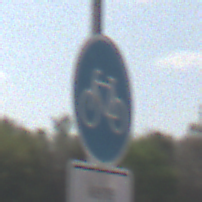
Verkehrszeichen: Radweg
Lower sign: HinweisDurchVerbaleAngabe4
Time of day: MorningAfternoon
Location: Outdoor (Nature)
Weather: PartlyCloudy
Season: NotSpecified
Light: Natural